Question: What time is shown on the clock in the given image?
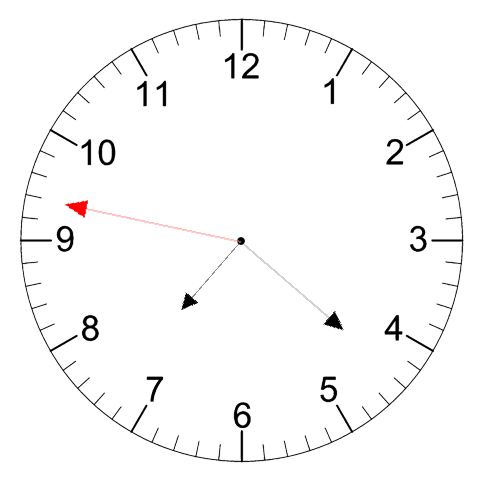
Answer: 07:21:47